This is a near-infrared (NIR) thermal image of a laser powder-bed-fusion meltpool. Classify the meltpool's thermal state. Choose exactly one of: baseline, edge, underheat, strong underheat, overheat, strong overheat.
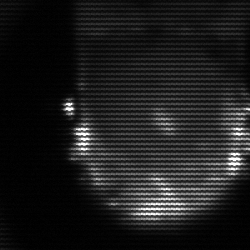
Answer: baseline